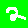
Digit: 2